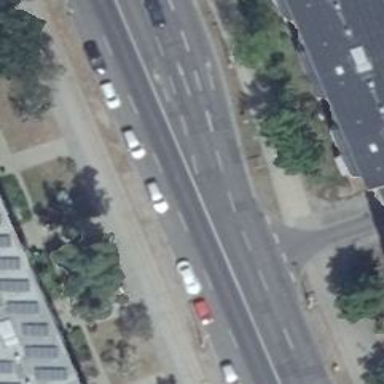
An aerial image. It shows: Secondary road with asphalt surface. There is parallel on-street parking available on the left lane.